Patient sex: F
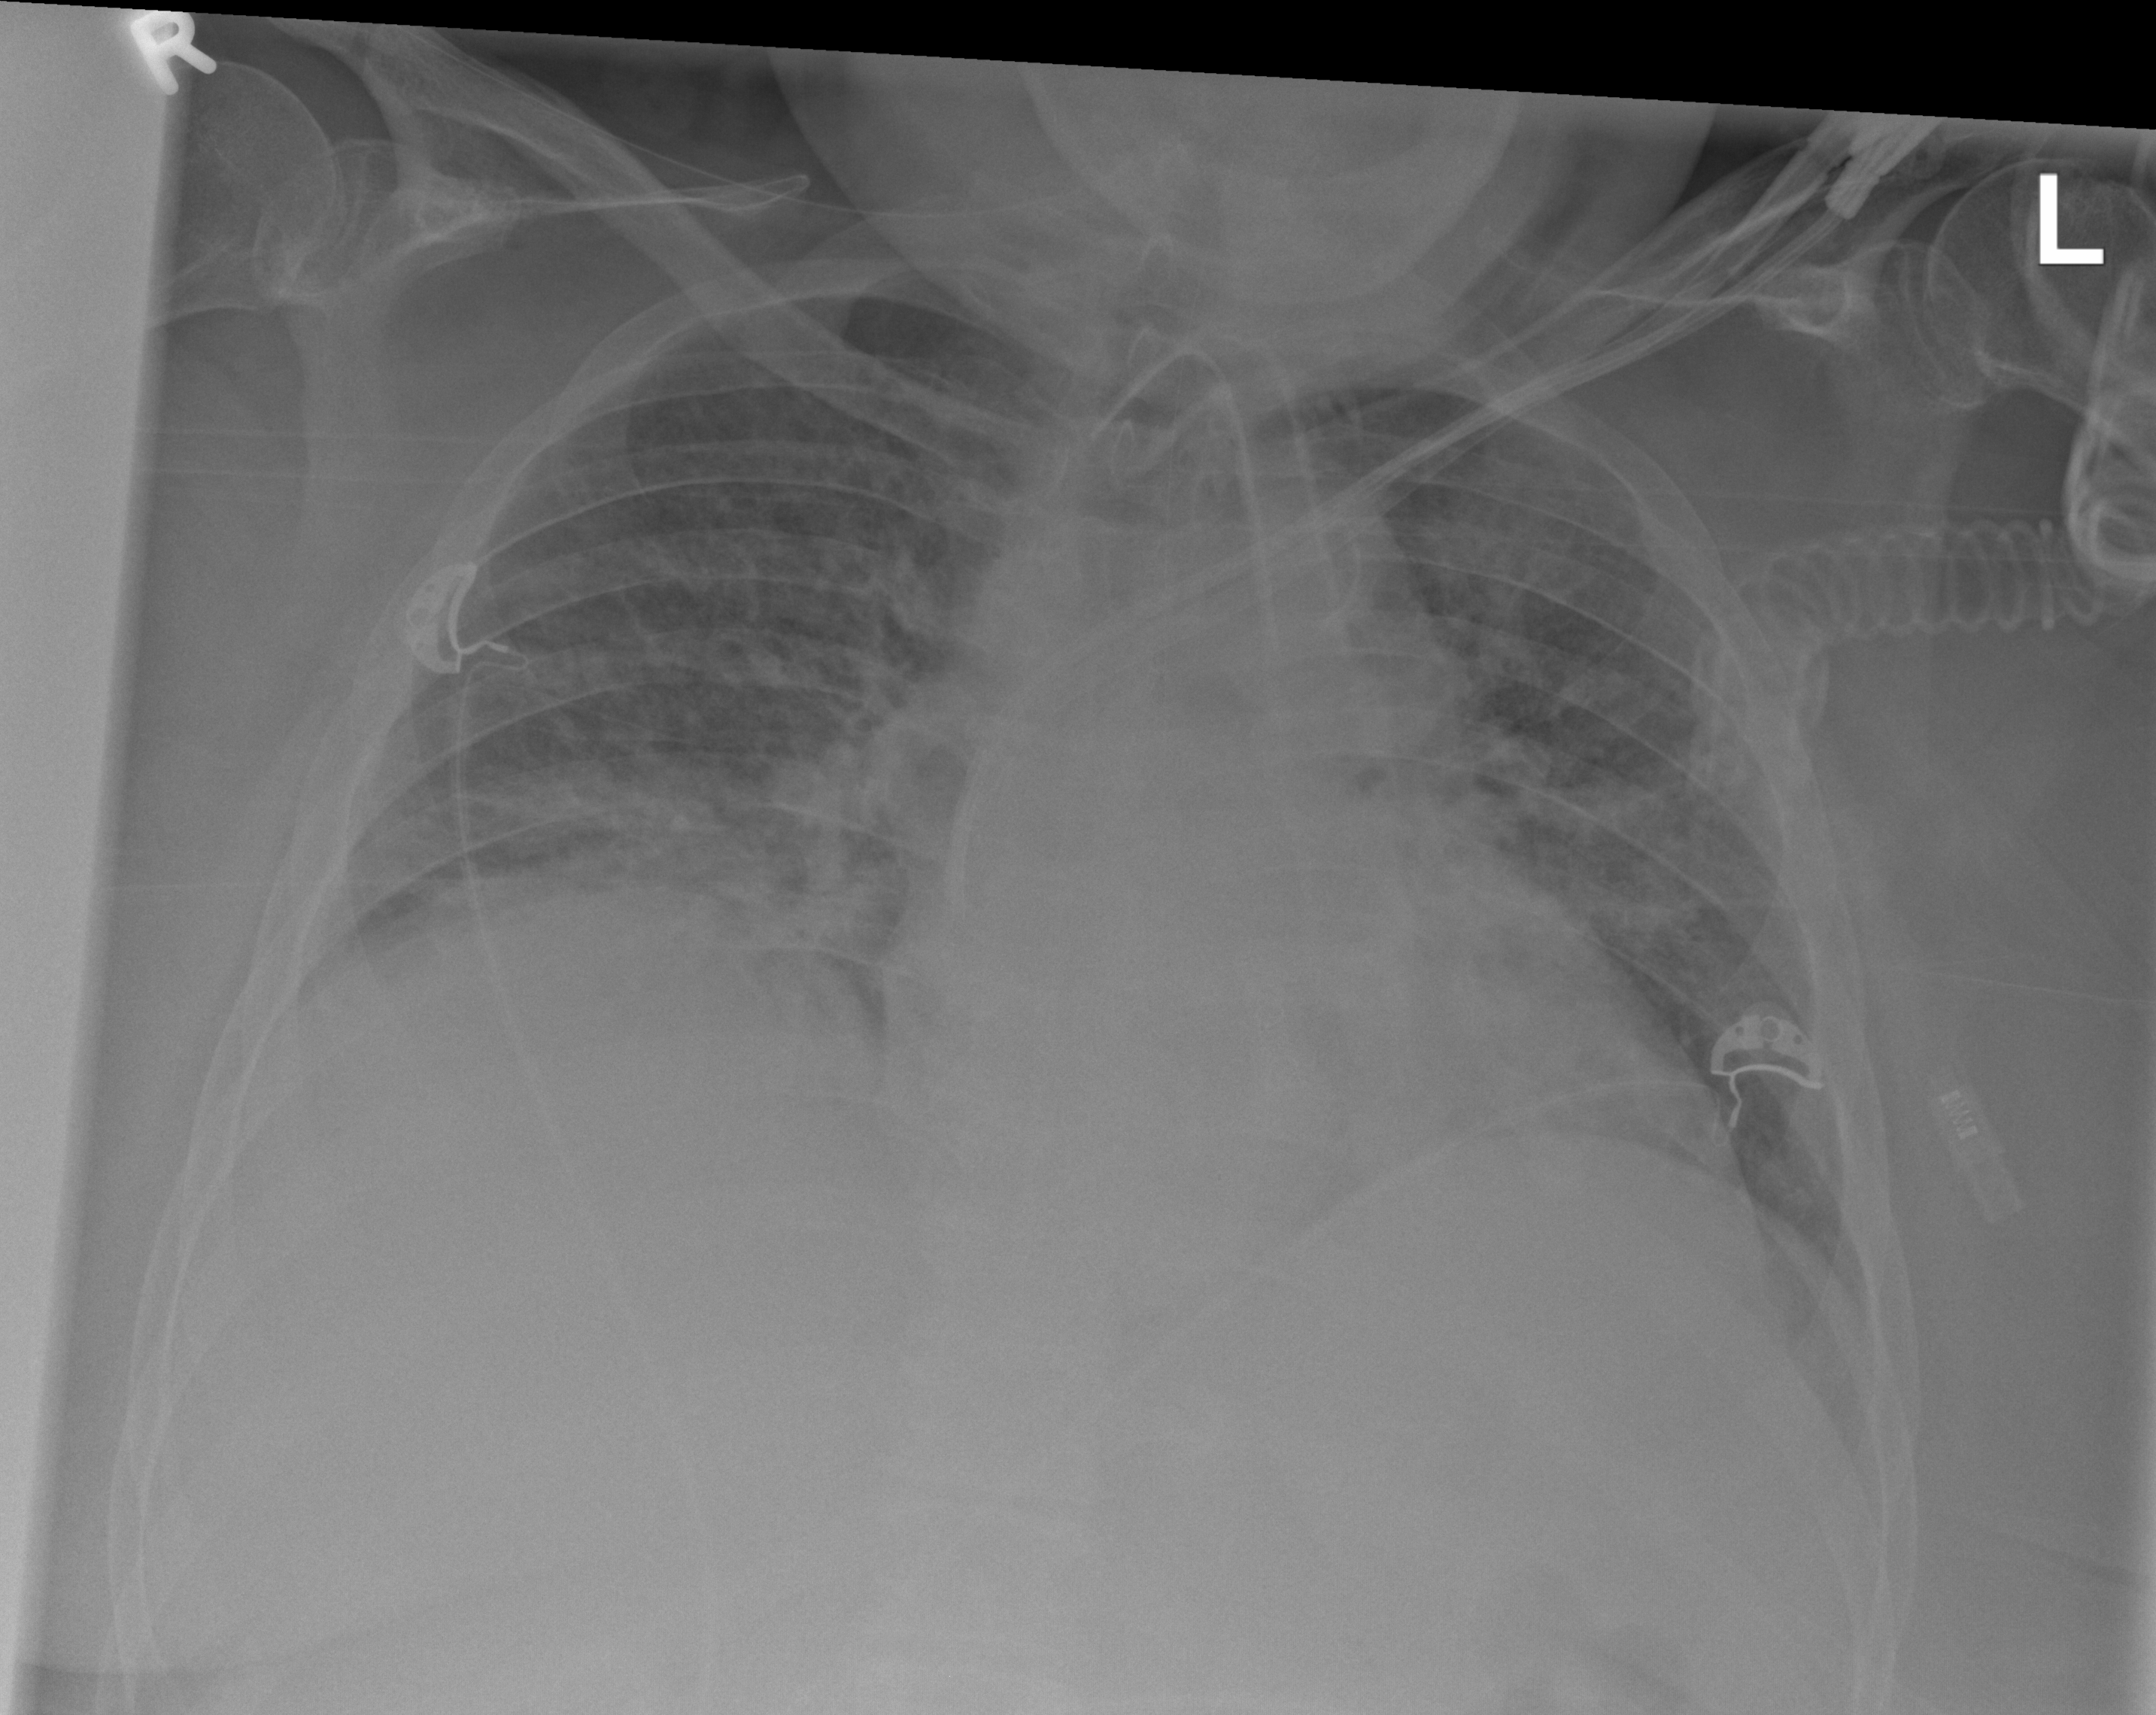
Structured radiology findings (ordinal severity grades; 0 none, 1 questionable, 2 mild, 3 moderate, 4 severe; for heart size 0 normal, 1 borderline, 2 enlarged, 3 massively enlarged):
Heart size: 1
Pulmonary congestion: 2
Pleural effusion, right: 2
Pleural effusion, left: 0
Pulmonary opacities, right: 2
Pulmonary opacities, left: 2
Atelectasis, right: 2
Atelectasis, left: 2